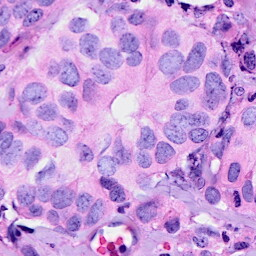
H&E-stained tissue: Breast